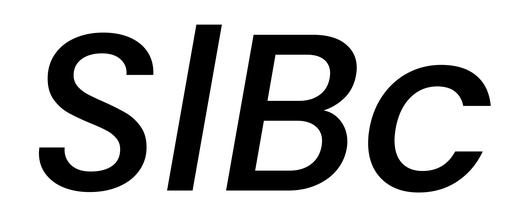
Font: Poppins-MediumItalic